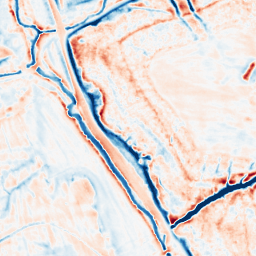
Category: multiscale
Decomposition family: dog_multiscale
Decomposition parameters: sigma_ratio: 2
n_scales: 3
base_sigma: 0.5
Upsampling method: bilinear
Upsampling parameters: scale: 8
Upsampling scale: 8